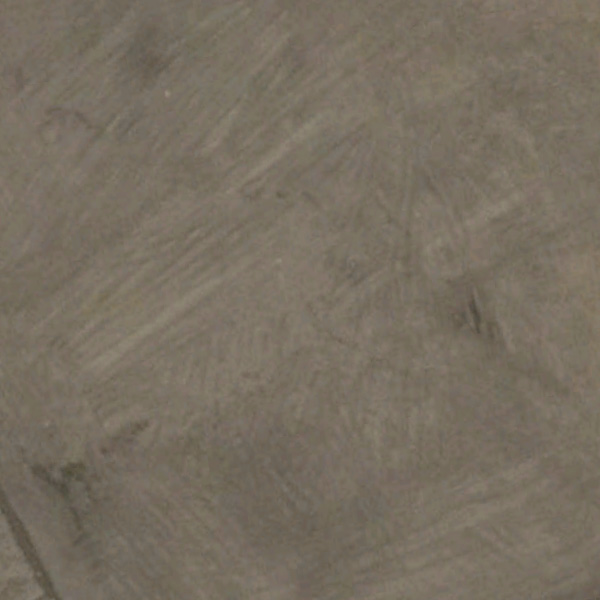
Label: BareLand